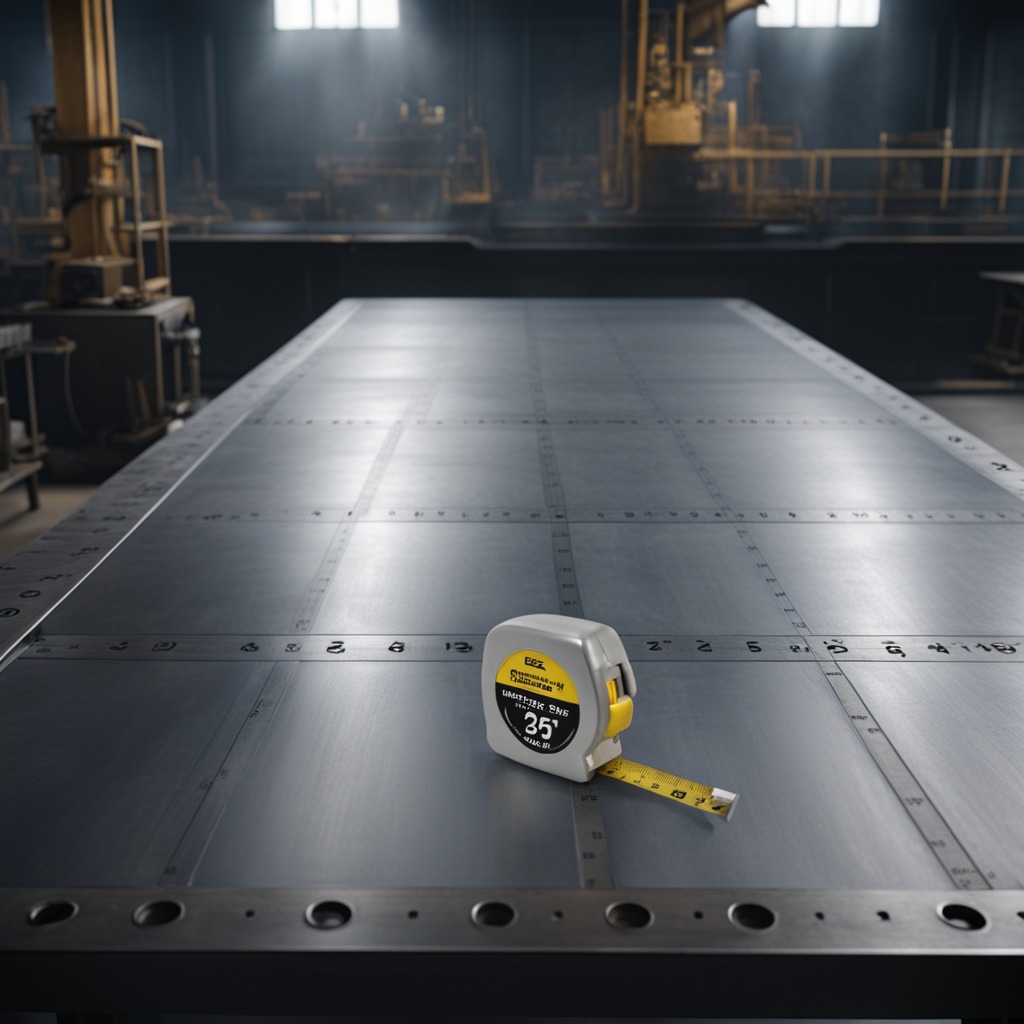
A measuring tape is lying on a cold steel table in a mining workshop.